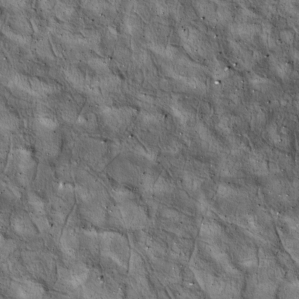
Label: non_frost